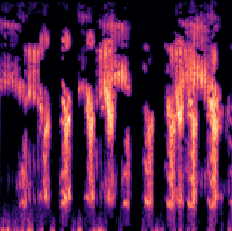
Sound class: Frog